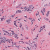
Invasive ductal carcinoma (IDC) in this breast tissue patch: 1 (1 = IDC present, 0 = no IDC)